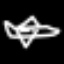
Label: airplane